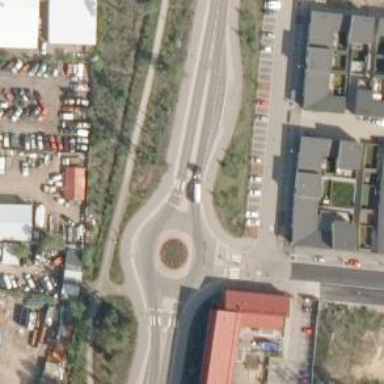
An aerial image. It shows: Secondary road with asphalt surface leading to roundabout.